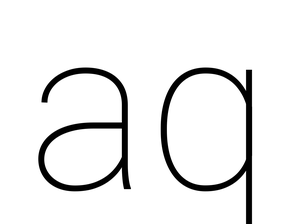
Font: Roboto_Thin